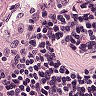
Metastatic tissue present: no